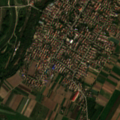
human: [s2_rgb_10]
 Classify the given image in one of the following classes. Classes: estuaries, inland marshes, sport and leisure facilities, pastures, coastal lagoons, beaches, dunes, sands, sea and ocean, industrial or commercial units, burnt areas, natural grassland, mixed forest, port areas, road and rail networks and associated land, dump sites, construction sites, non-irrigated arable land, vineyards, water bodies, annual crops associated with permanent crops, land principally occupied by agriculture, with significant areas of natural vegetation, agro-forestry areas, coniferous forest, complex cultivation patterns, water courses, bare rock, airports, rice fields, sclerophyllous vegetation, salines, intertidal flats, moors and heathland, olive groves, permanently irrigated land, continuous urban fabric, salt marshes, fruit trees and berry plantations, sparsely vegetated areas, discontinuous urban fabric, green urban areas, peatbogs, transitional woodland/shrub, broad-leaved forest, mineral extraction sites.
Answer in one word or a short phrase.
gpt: discontinuous urban fabric, non-irrigated arable land, pastures, complex cultivation patterns, transitional woodland/shrub, water bodies